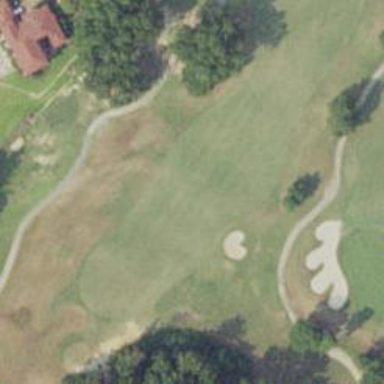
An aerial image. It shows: Golf hole.